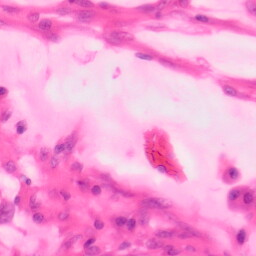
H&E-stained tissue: Colon